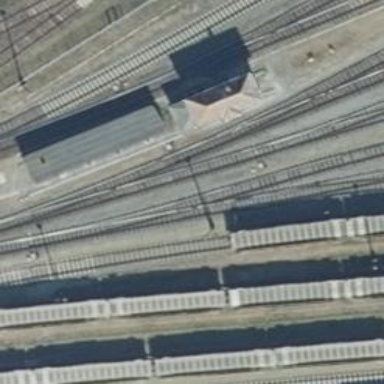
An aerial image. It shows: Railway switch.